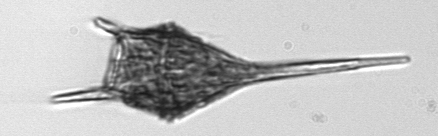
Label: Tripos_lineatus